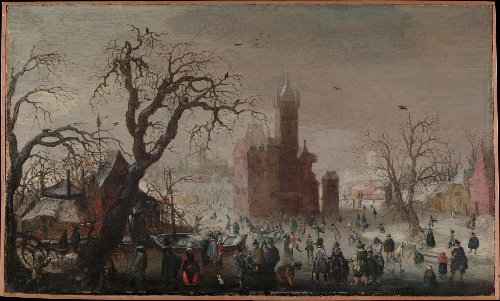
Title: A Winter Landscape with Ice Skaters and an Imaginary Castle
Artist: Christoffel van den Berghe
Artist bio: Dutch, Antwerp ca. 1590–1628 or later, active Middelburg
Date: ca. 1615–20
Object type: Painting
Classification: Paintings
Medium: Oil on wood
Dimensions: Overall, with added strips, 11 x 18 3/8 in. (27.9 x 46.7 cm); painted surface 10 3/4 x 18 in. (27.3 x 45.7 cm)
Department: European Paintings
Credit line: From the Collection of Rita and Frits Markus, Bequest of Rita Markus, 2005
Accession year: 2005
Repository: Metropolitan Museum of Art, New York, NY
Tags: Castles|Men|Women|Winter|Skating